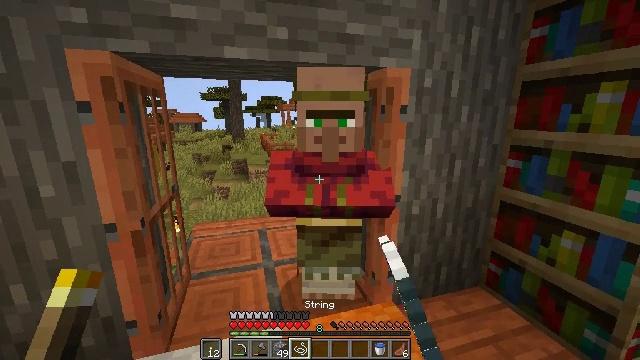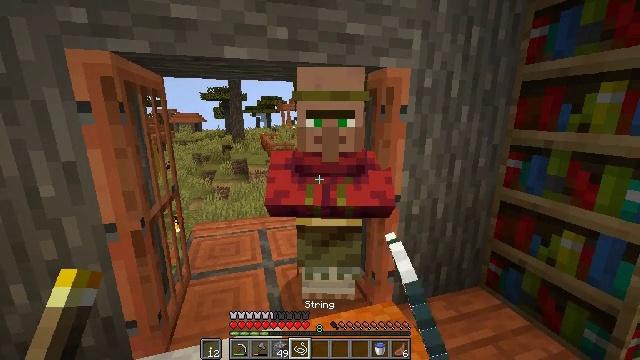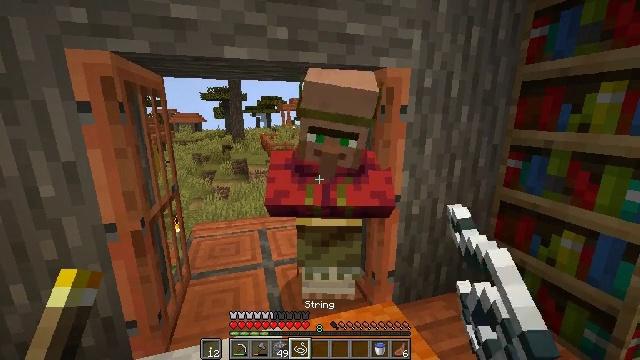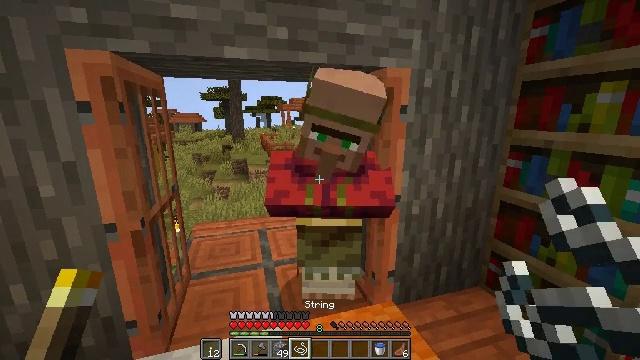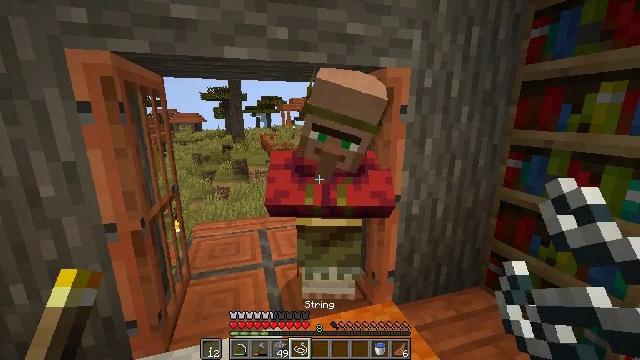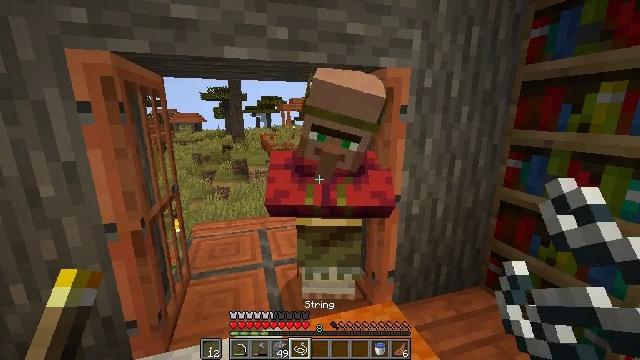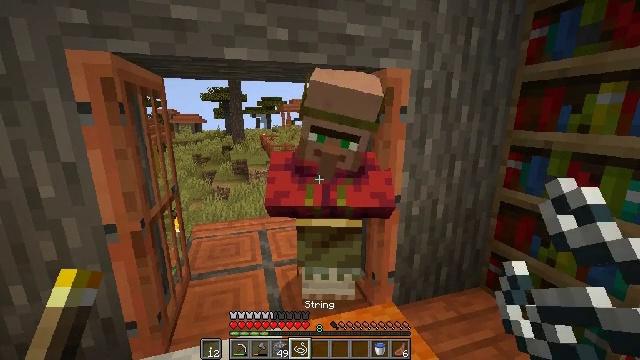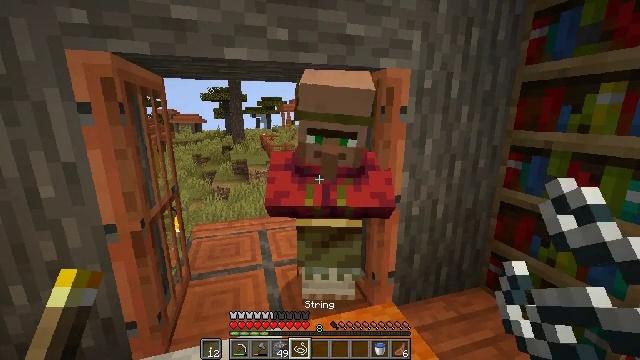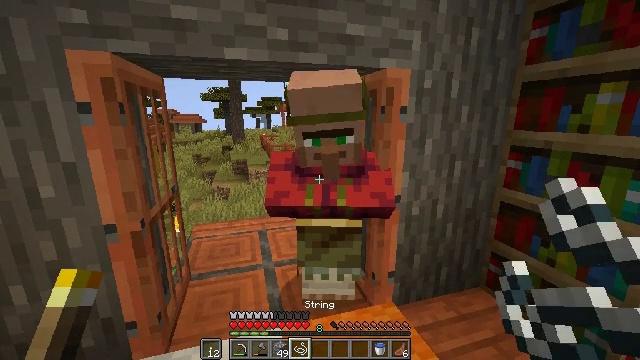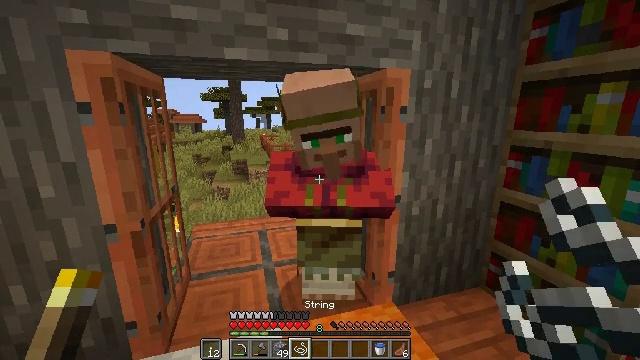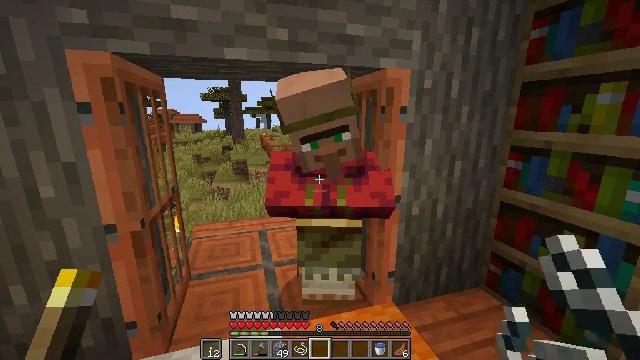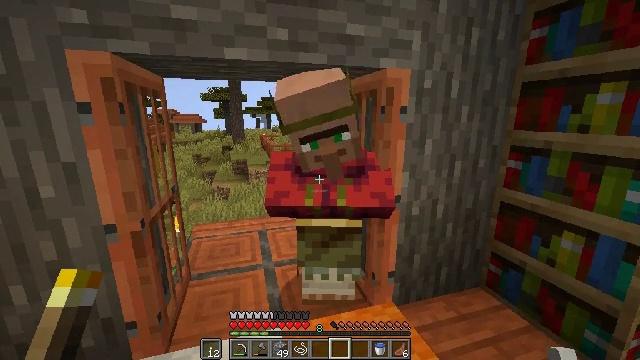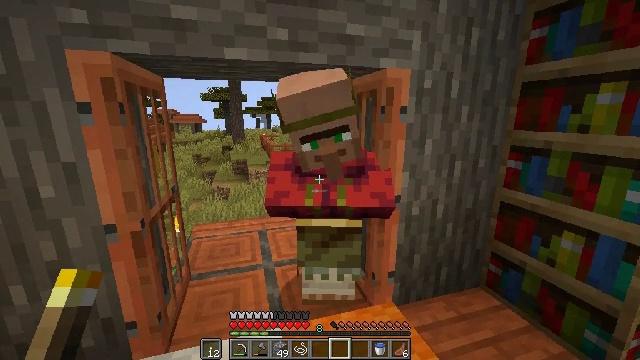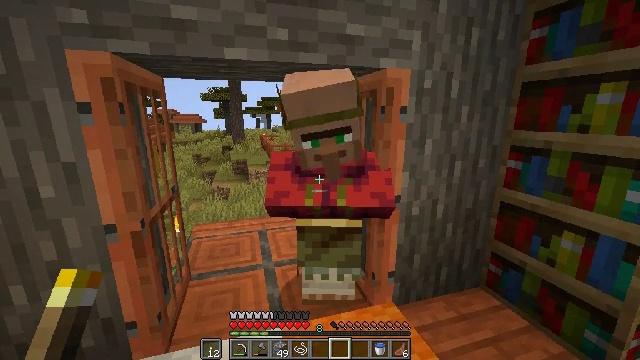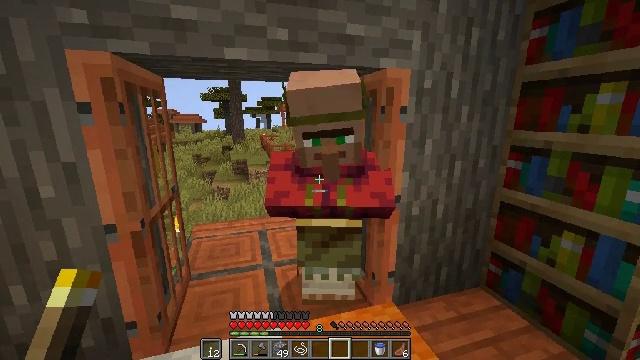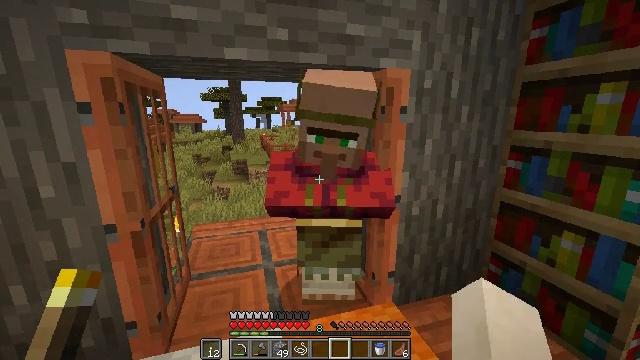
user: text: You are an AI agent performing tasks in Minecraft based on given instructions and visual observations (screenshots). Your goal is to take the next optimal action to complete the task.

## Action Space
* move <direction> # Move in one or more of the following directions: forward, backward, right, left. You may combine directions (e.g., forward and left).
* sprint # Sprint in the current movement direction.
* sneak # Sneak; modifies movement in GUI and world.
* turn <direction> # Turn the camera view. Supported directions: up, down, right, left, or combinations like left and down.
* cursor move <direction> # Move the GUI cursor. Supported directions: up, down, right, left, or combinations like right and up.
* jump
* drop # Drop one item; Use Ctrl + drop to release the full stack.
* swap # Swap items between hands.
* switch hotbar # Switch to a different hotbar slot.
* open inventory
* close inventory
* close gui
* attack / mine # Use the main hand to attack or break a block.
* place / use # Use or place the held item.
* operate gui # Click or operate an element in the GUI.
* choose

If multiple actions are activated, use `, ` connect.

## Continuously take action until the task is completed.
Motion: motion action
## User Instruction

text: Break the orange carpet.
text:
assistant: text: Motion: attack / mine
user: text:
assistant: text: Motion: attack / mine
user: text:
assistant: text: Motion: attack / mine
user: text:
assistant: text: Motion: attack / mine
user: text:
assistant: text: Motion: attack / mine
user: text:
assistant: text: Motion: attack / mine
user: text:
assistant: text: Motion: attack / mine
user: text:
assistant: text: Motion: attack / mine
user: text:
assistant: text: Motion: attack / mine
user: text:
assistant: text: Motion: attack / mine
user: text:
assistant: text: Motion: attack / mine
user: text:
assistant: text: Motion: attack / mine
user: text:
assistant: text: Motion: attack / mine
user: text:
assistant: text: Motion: attack / mine
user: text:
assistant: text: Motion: attack / mine
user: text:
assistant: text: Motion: attack / mine and use / place
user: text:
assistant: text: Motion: attack / mine and use / place
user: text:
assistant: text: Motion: attack / mine and use / place
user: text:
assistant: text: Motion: attack / mine and use / place
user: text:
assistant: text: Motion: attack / mine
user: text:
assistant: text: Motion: attack / mine
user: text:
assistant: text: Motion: attack / mine
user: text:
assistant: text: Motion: attack / mine
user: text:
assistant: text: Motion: attack / mine
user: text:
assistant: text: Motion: attack / mine
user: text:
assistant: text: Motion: attack / mine
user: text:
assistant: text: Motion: attack / mine
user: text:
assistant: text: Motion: attack / mine
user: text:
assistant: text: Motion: attack / mine
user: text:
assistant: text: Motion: attack / mine